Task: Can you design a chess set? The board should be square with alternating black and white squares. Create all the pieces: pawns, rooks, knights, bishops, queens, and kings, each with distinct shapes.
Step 1083:
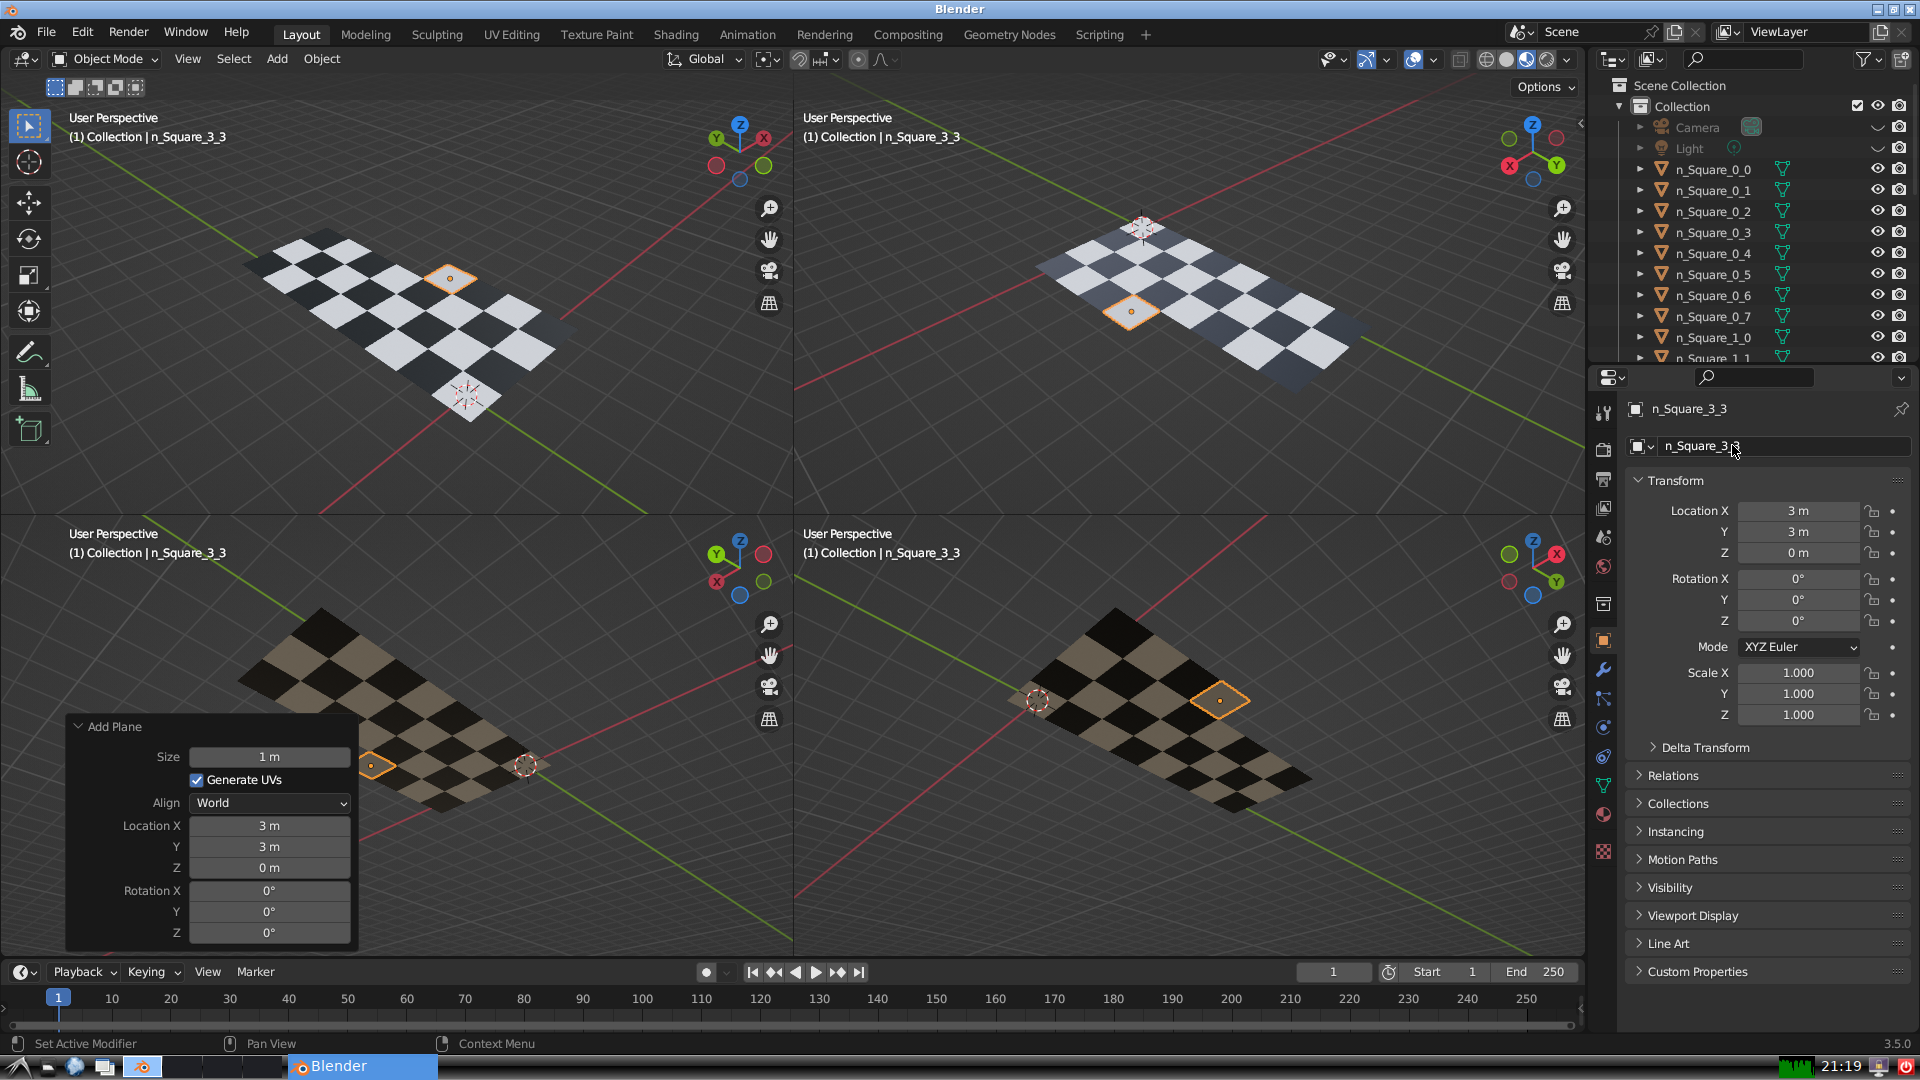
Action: {"mouse_move": [1603, 815]}